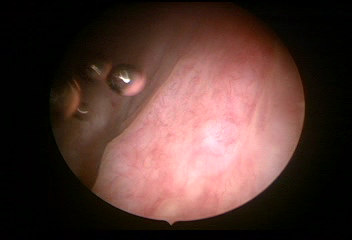
Modality: WLC
Class: Normal mucosa
Bladder cancer association: No